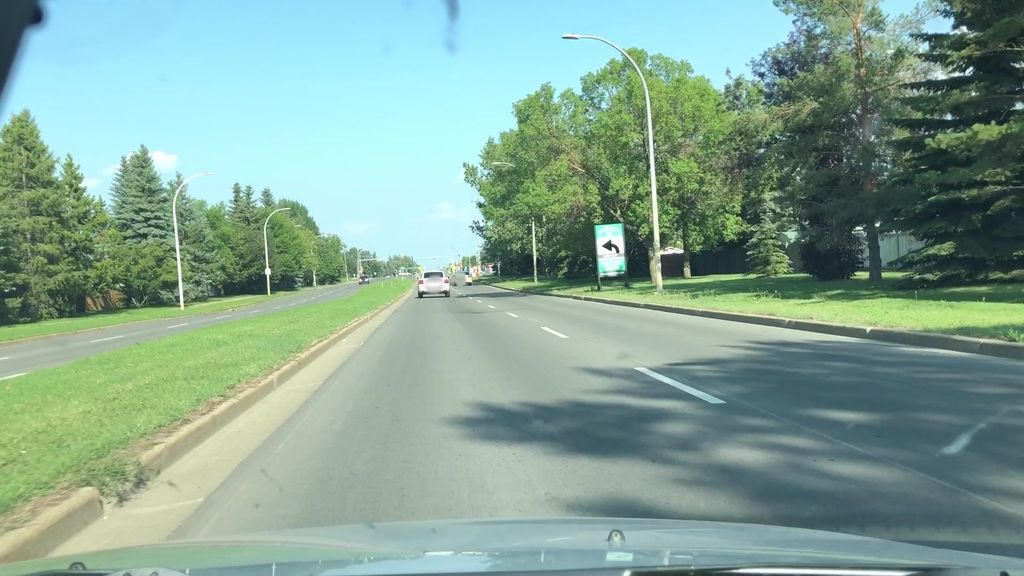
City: edmonton